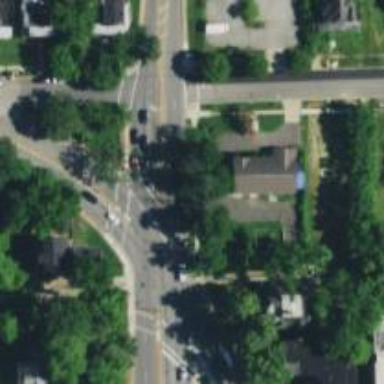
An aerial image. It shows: Marked road crossing.